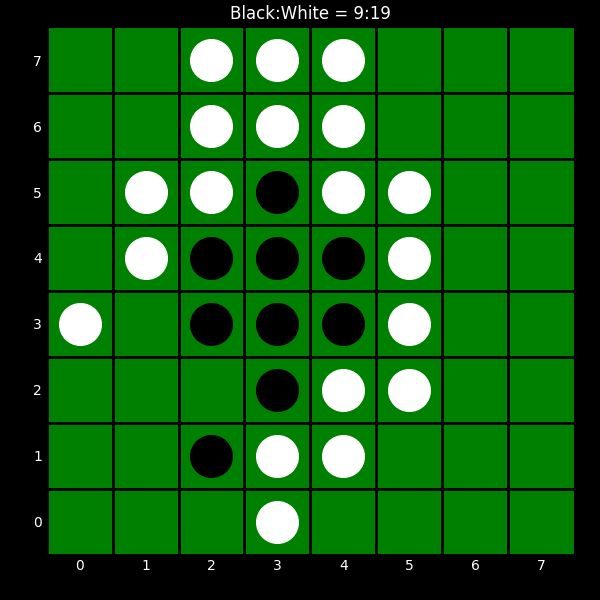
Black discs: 9
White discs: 19